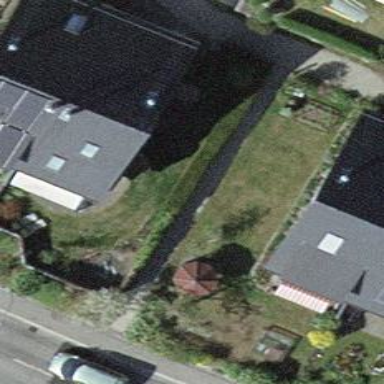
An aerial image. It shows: Terrace building.